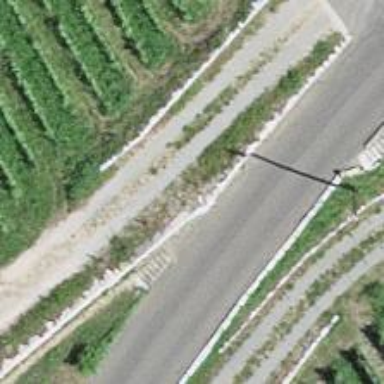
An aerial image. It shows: High-quality track road with concrete lanes.